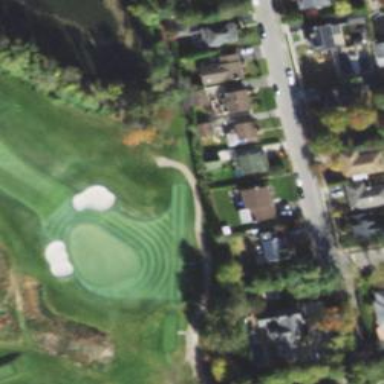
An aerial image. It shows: Golf tee.